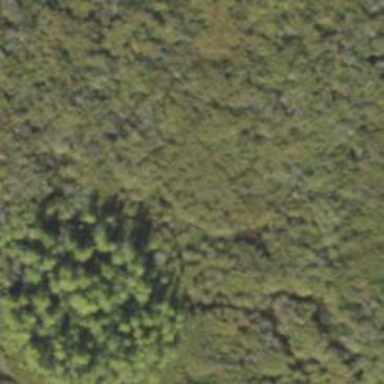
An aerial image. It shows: Needle-leaved woodland.